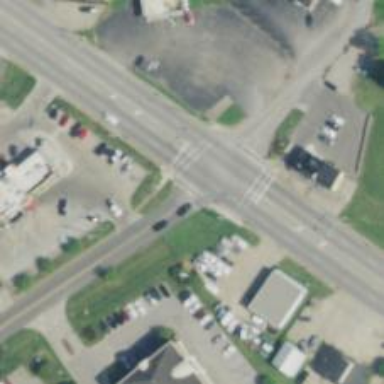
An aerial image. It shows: Crossing road.